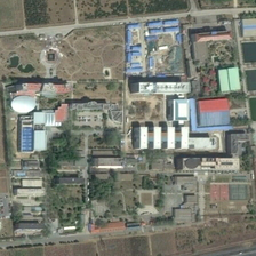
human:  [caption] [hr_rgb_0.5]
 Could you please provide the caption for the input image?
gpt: Different types of buildings are located in the wild birds near the road.

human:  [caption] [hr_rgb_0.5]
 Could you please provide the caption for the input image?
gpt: a resort with different types of buildings is located on a ground on foot near the road.

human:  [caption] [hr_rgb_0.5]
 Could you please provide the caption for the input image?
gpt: A resort with different types of buildings sits on a bare land near the highway.

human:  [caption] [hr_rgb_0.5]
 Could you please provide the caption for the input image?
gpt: buildings and several blue houses stands in this resort surrounded by bare land .

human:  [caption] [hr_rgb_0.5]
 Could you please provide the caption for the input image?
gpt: It's a resort with different types of buildings in wasteland near the highway.